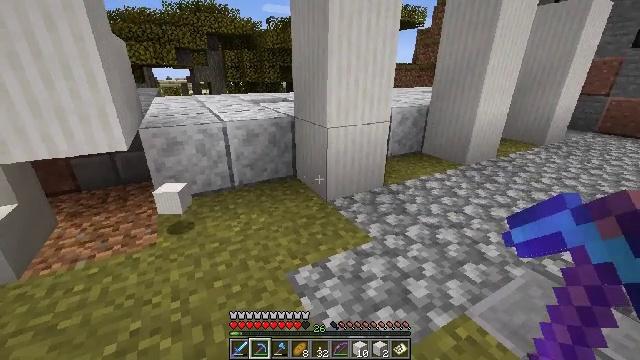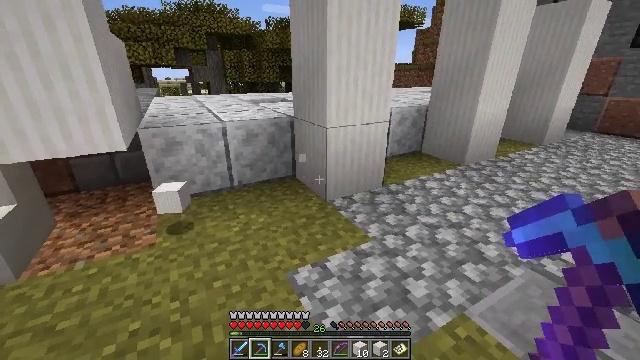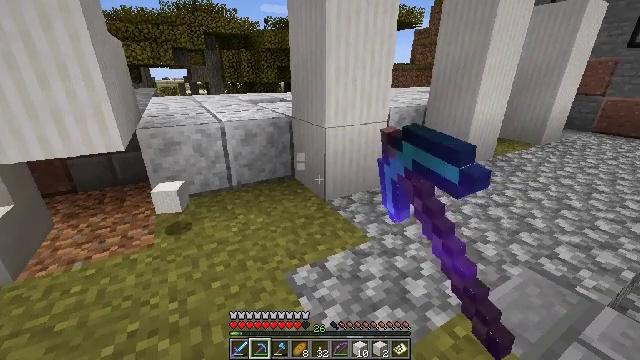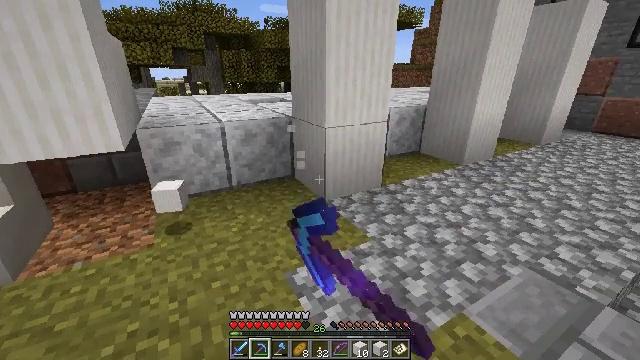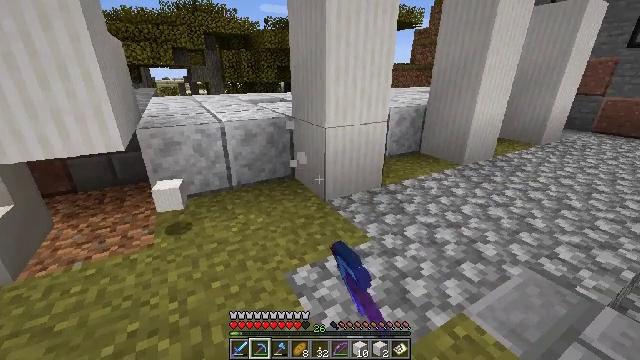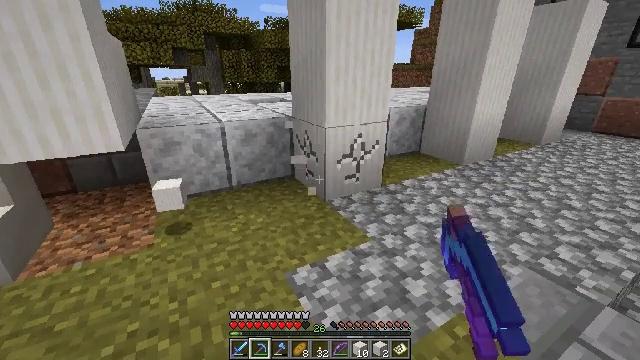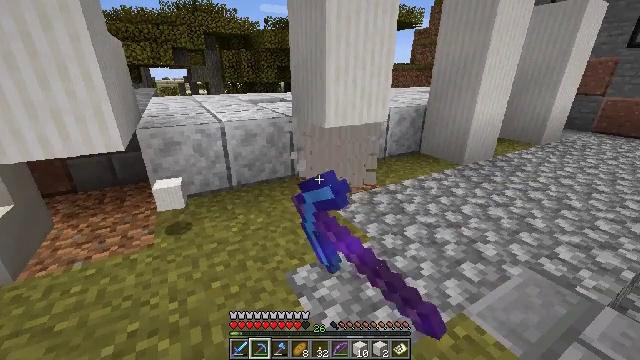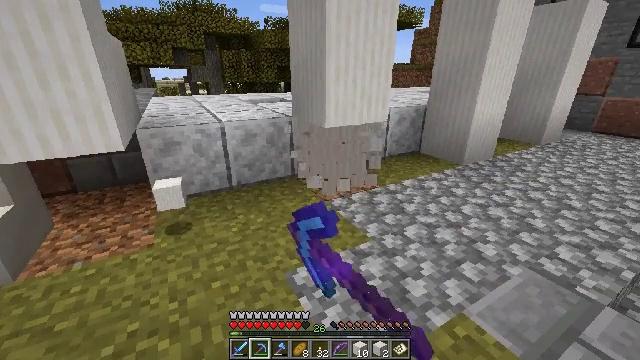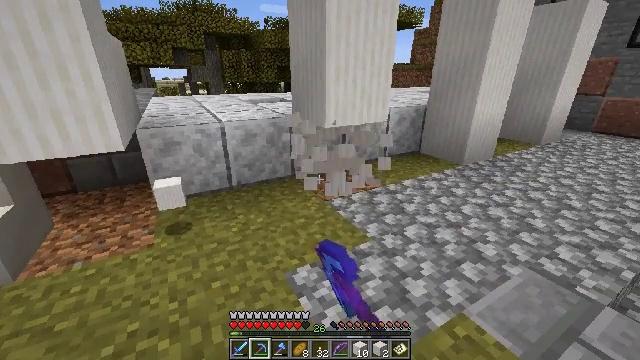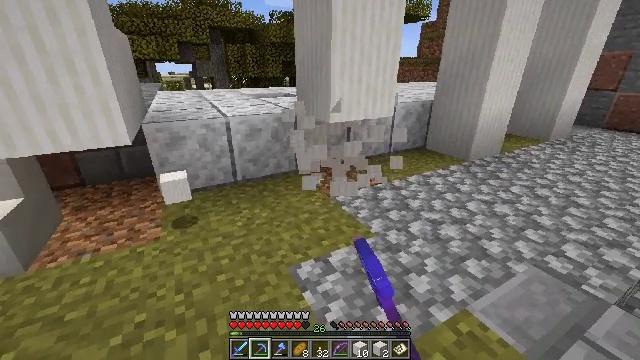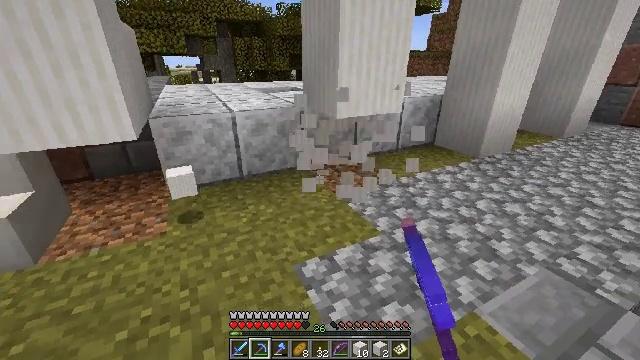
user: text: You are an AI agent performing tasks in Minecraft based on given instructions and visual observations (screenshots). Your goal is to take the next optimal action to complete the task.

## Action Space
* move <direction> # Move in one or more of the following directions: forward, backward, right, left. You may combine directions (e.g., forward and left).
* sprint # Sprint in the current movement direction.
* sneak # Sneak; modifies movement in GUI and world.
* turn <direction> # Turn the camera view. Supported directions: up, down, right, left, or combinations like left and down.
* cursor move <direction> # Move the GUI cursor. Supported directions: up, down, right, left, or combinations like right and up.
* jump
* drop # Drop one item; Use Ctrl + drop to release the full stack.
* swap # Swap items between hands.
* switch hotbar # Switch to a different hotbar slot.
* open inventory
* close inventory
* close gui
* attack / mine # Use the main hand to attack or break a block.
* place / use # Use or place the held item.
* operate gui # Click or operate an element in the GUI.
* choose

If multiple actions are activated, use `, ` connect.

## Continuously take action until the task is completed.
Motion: motion action
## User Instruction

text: Extract the quartz pillar from a building.
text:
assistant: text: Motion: attack / mine
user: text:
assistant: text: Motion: attack / mine
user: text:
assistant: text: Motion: attack / mine
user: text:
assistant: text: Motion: attack / mine
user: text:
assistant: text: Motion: attack / mine
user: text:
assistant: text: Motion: attack / mine
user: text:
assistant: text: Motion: no_op
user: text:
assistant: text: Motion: no_op
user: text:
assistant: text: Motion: turn left and down
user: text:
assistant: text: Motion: move forward, turn left and down
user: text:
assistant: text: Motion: no_op